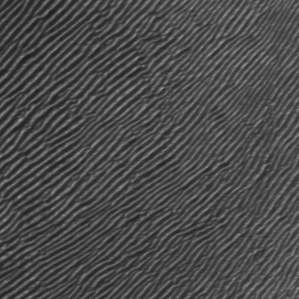
Label: frost